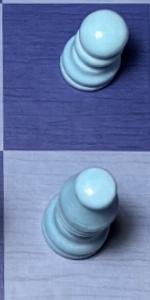
Label: Bishop_White